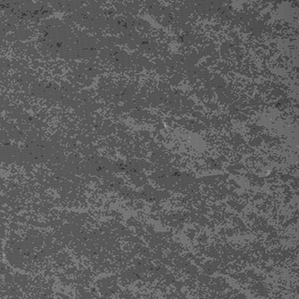
Label: frost